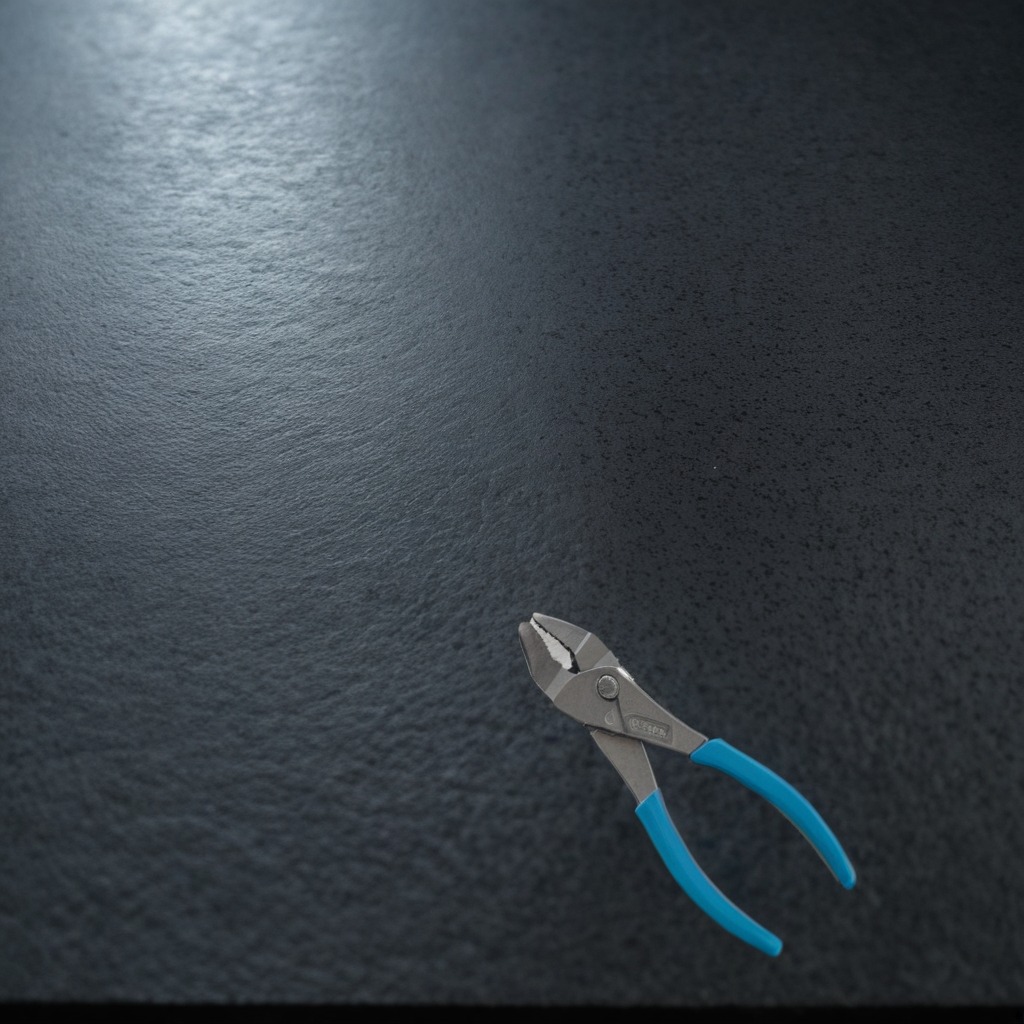
A plier lies on the clean granite table inside a workshop at night.